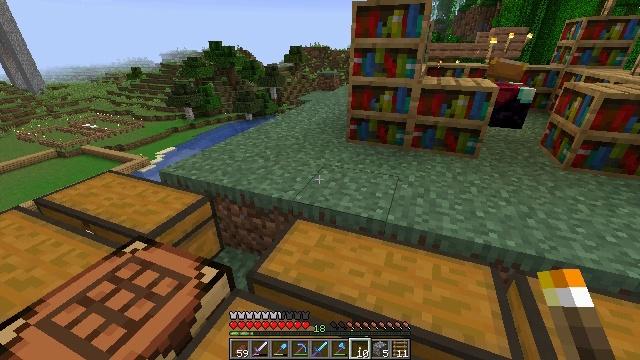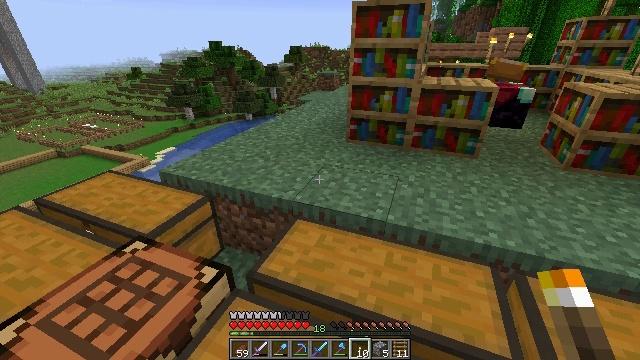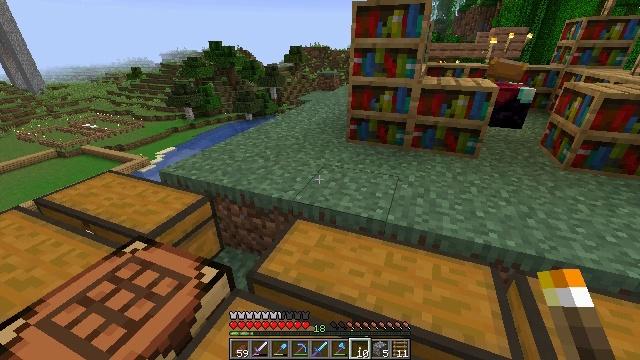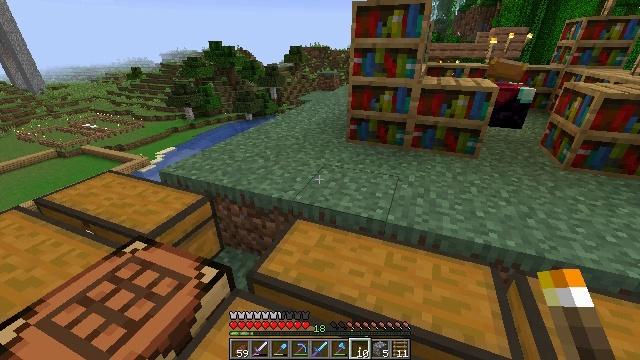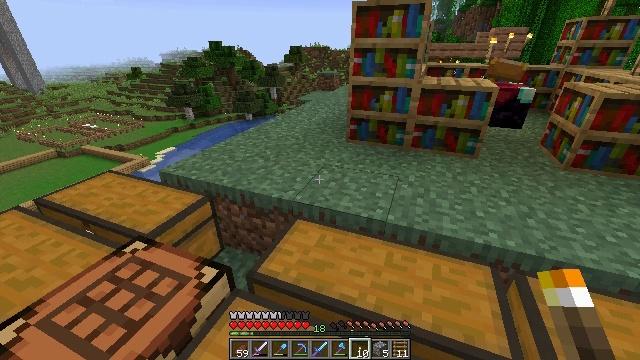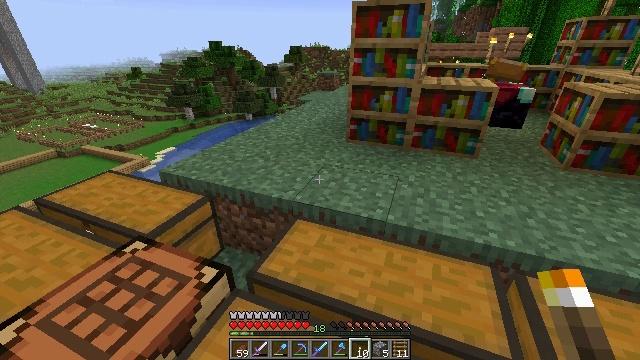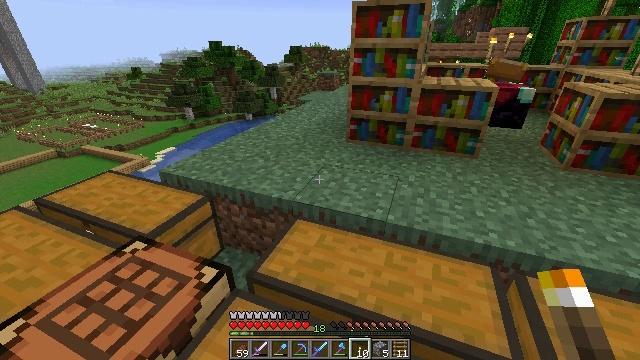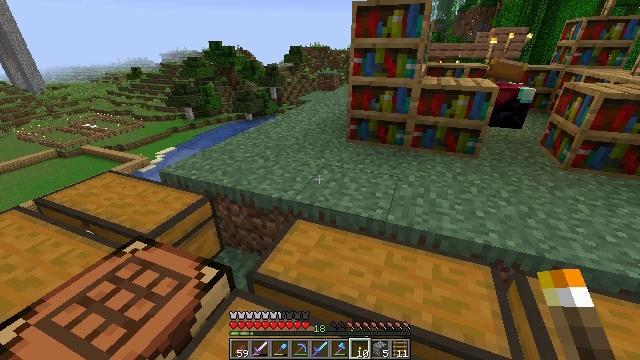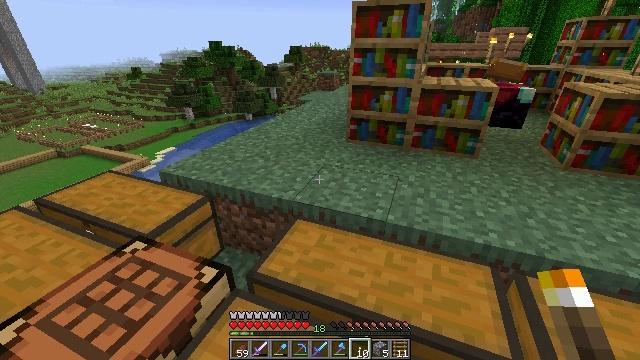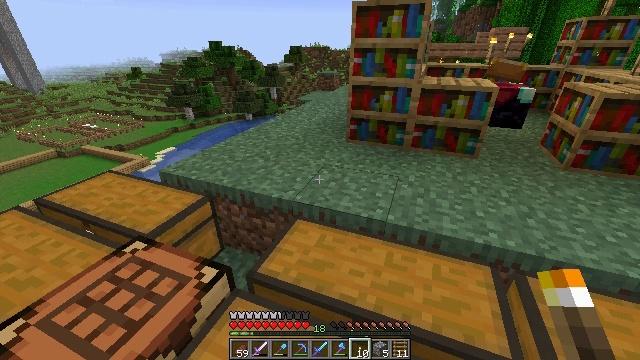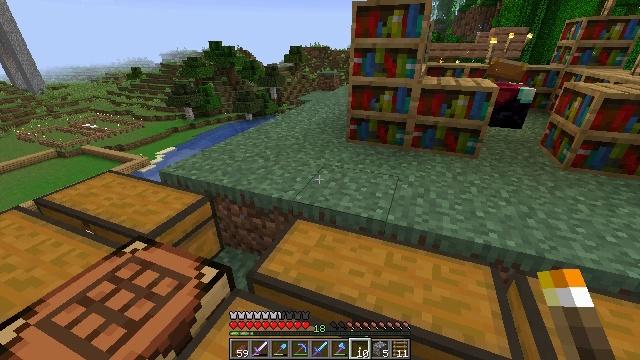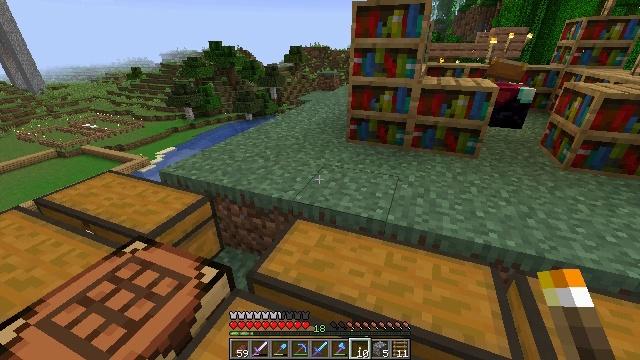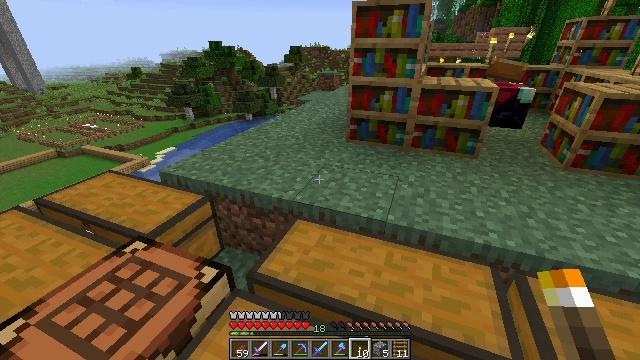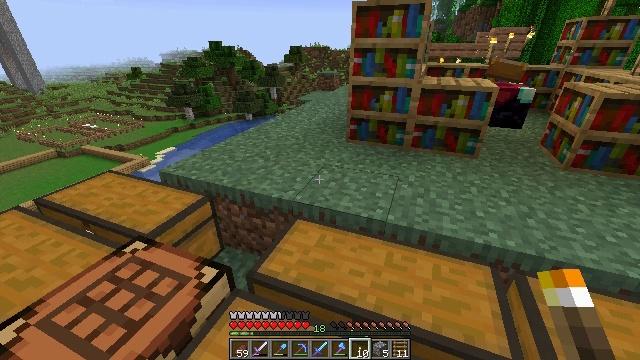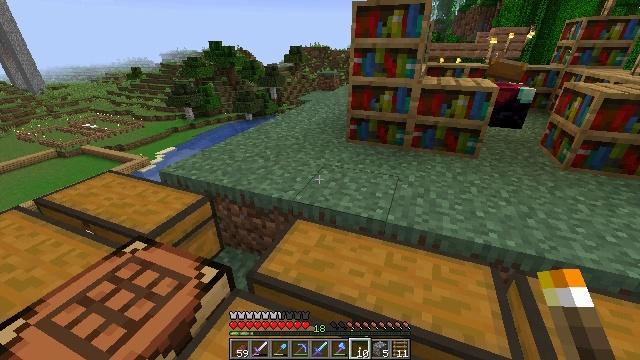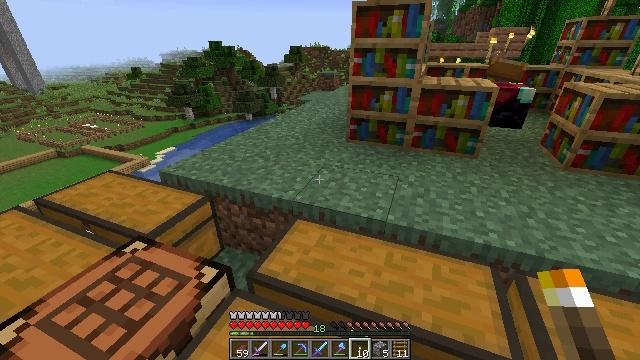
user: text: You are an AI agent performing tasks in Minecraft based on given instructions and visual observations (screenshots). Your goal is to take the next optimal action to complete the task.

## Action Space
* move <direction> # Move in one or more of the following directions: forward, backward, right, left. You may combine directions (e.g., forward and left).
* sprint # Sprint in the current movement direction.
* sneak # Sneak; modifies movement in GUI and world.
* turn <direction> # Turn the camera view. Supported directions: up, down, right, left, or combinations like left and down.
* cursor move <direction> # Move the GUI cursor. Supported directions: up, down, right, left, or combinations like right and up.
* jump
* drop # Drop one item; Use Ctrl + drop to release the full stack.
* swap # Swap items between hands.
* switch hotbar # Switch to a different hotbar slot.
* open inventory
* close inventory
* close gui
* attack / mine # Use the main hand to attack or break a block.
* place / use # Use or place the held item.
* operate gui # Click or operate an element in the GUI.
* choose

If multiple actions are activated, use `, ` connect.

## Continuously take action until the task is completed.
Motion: motion action
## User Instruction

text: Remove the furnace from its place.
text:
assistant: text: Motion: no_op
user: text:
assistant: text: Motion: no_op
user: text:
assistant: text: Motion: no_op
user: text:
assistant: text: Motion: no_op
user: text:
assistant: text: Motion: no_op
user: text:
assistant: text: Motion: no_op
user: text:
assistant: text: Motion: no_op
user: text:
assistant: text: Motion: no_op
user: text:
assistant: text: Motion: no_op
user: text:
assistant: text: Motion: no_op
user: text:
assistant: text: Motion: no_op
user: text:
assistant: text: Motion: no_op
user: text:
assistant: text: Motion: no_op
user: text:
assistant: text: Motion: no_op
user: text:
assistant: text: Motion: no_op
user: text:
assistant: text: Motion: no_op
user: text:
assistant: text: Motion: no_op
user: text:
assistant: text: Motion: no_op
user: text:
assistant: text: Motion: no_op
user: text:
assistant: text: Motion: no_op
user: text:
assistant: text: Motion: no_op
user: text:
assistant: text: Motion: no_op
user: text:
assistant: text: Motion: no_op
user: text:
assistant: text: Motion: no_op
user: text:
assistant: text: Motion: no_op
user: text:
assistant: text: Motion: no_op
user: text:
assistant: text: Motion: no_op
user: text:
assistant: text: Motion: no_op
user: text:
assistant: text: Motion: no_op
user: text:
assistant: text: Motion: no_op